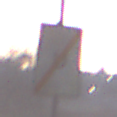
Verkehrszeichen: EndeUmleitung
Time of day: SunriseSunset
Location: Outdoor (Nature)
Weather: Clear
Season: NotSpecified
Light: Natural